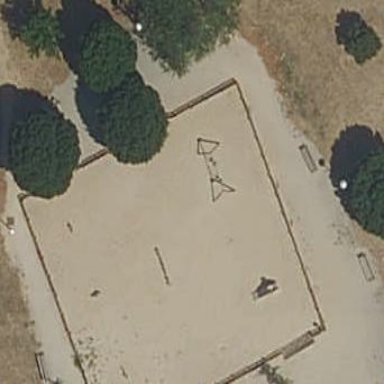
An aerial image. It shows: Unpaved playground with playground theme on leisure land.